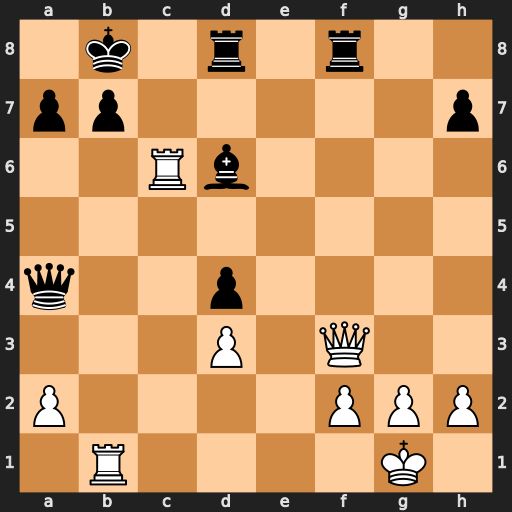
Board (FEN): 1k1r1r2/pp5p/2Rb4/8/q2p4/3P1Q2/P4PPP/1R4K1
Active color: w
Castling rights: -
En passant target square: -
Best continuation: Rc8+ Rxc8 Qxb7#